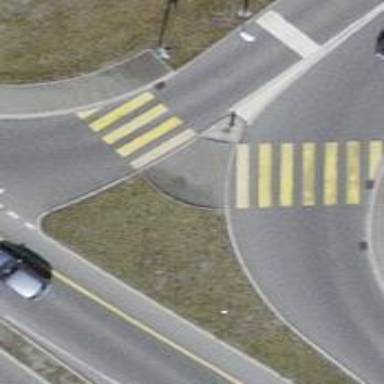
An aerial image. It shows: Marked zebra crossing on the road.